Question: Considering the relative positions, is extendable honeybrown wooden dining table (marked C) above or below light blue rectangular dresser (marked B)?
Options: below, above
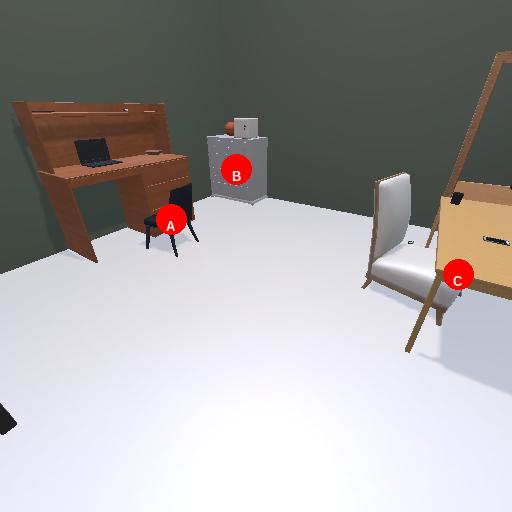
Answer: below